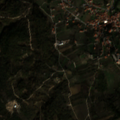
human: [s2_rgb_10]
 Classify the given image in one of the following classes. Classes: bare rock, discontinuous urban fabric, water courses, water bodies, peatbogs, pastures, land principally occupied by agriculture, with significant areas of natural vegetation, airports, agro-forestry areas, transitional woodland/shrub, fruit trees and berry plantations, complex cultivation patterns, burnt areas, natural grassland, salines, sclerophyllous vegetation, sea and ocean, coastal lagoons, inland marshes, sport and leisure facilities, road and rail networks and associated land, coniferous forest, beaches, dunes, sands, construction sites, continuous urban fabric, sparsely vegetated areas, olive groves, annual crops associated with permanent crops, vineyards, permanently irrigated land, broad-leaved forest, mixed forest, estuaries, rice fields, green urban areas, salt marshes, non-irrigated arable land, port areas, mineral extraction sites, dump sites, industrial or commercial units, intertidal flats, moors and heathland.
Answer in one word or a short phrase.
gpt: discontinuous urban fabric, complex cultivation patterns, land principally occupied by agriculture, with significant areas of natural vegetation, broad-leaved forest, mixed forest